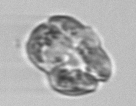
Label: Karenia